Field crop: maize
Growth stage: 1
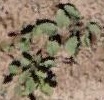
Species: convolvulus